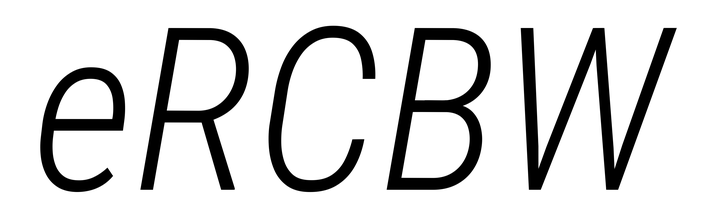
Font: Roboto-Italic_Condensed_Light_Italic